Question: I am interested to develope an app which will show quotes on the lock screen of my iPhone. I want app like following image.

I am trying to do it but not getting any idea.
Please help me so I can start working on it.
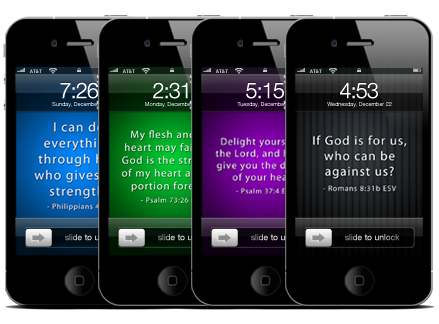
Answer: As @Toam pointed out, the SDK does not allow you to set the lock screen background. However, you can kinda-sorta get around this. If you're willing to play a little music, you can set your own images/text to the lock screen in playback mode. Details can be found here: <URL>